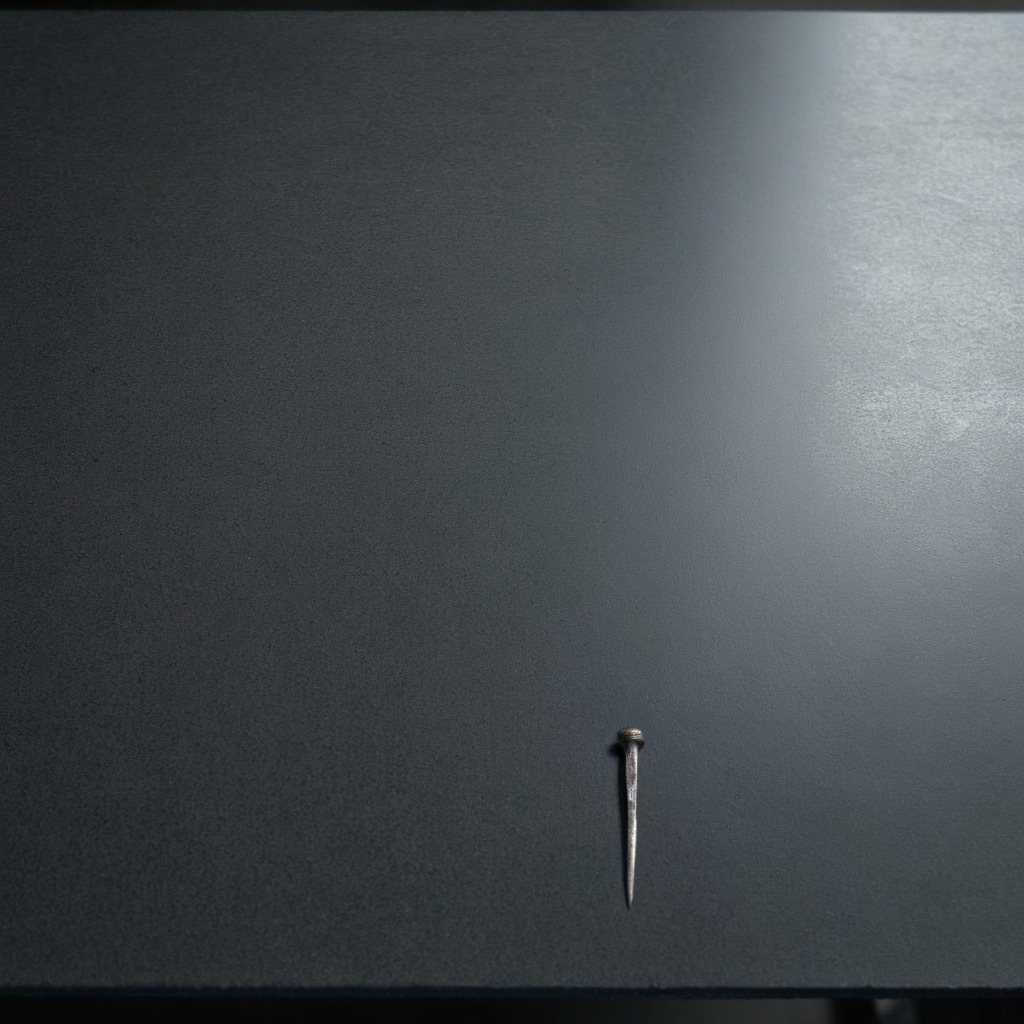
An iron nail is lying on a clean granite table inside a workshop at night dim ambient light soft shadows worn but